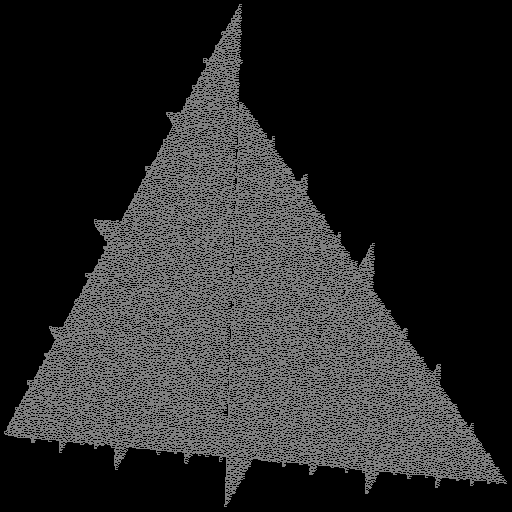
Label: a1